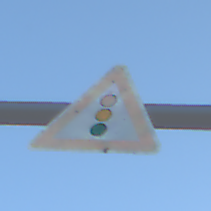
Verkehrszeichen: Lichtzeichenanlage
Umgebung: Outdoor, Nature
Tageszeit: MorningAfternoon
Wetter: Clear
Licht: Natural
Jahreszeit: Winter
Kontrast: HighContrast